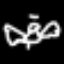
Label: angel